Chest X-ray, AP view. Patient: 63 years old, sex F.
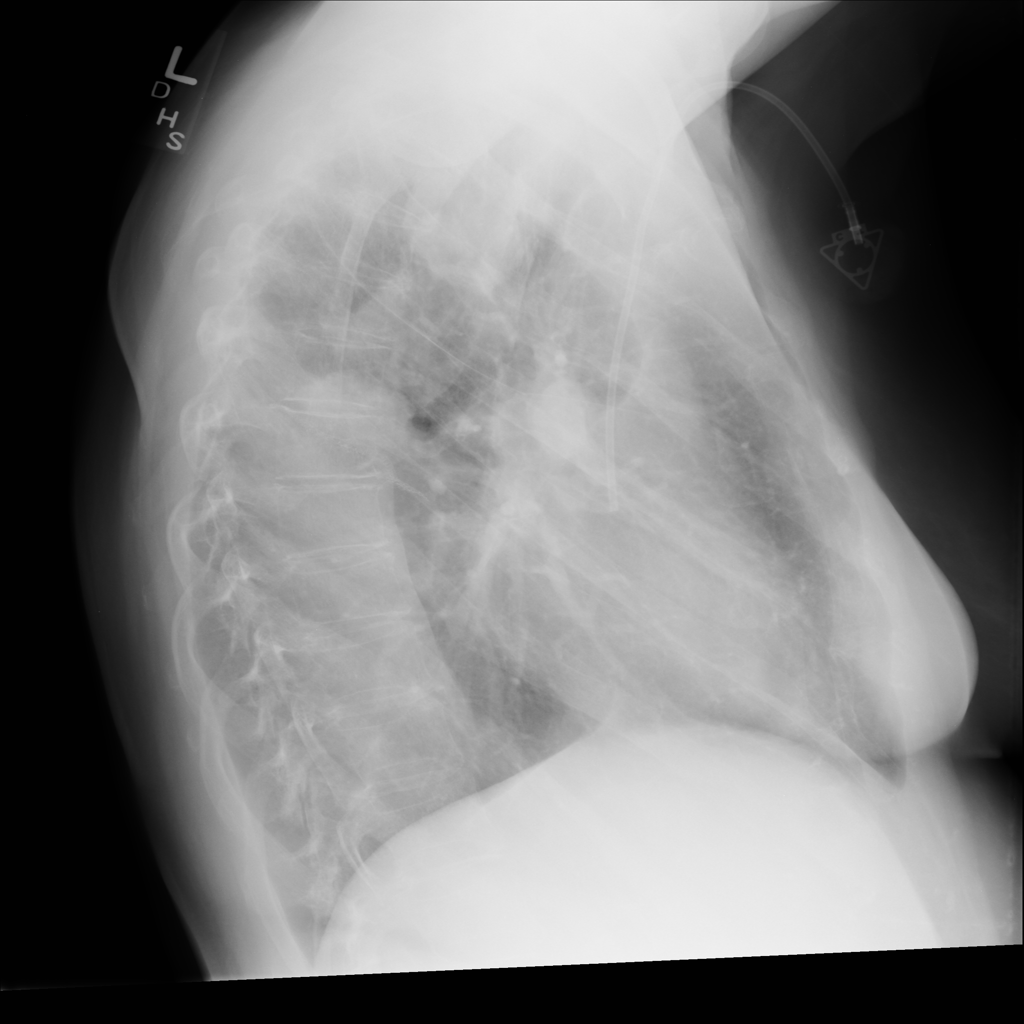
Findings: Infiltration, Nodule